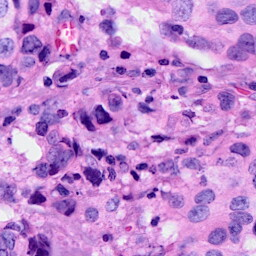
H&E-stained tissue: Breast